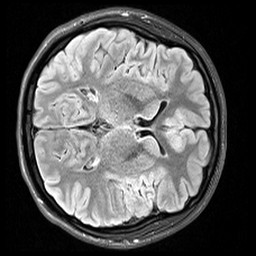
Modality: FLAIR
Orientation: axial
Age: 19
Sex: female
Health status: healthy
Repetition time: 12 s
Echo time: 0.095 s